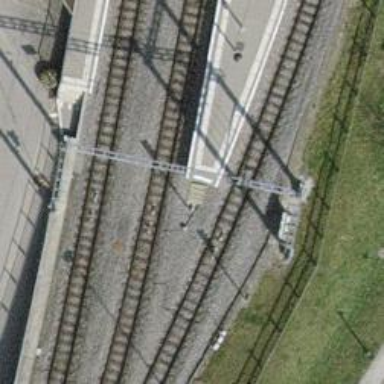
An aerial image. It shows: Narrow-gauge railway siding with contact lines for electrification.